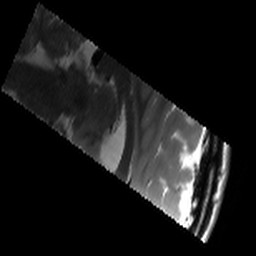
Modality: T2w
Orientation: sagittal
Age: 24
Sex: male
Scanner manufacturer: siemens
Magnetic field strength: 3 T
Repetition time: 8.02 s
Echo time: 0.08 s